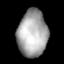
Tissue: lung
Cell type: Endothelial cells
Senescence score: 0.209
Nuclear area (px): 1356
Mean DAPI intensity: 167.268